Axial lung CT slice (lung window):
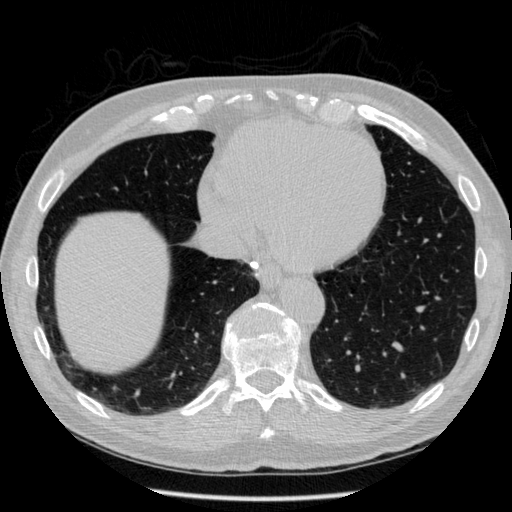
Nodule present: no